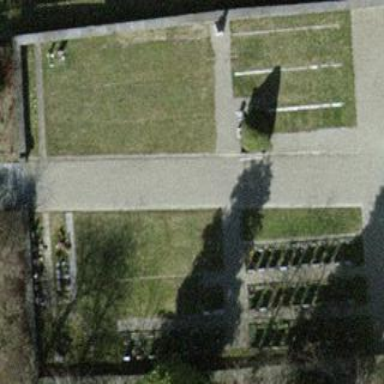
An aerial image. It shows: Graveyard.